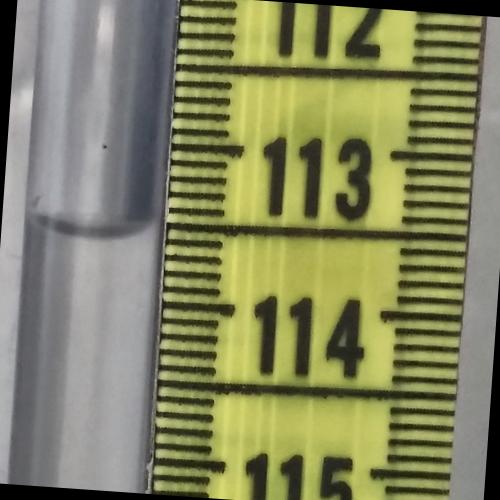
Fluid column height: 113.5 cm